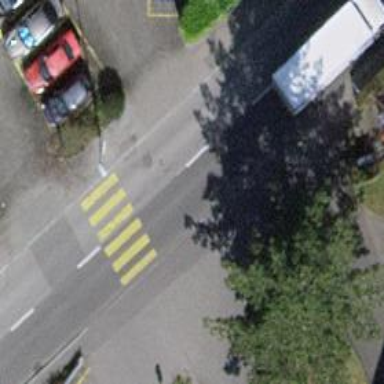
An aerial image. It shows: Unmarked crossing on footway.